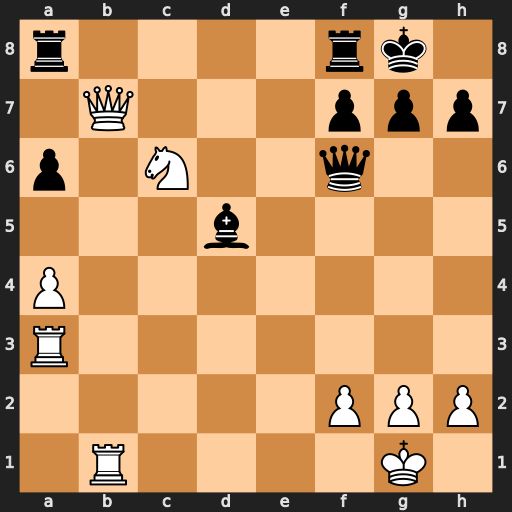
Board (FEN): r4rk1/1Q3ppp/p1N2q2/3b4/P7/R7/5PPP/1R4K1
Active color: w
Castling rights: -
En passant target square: -
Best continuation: Ne7+ Kh8 Nxd5